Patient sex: M
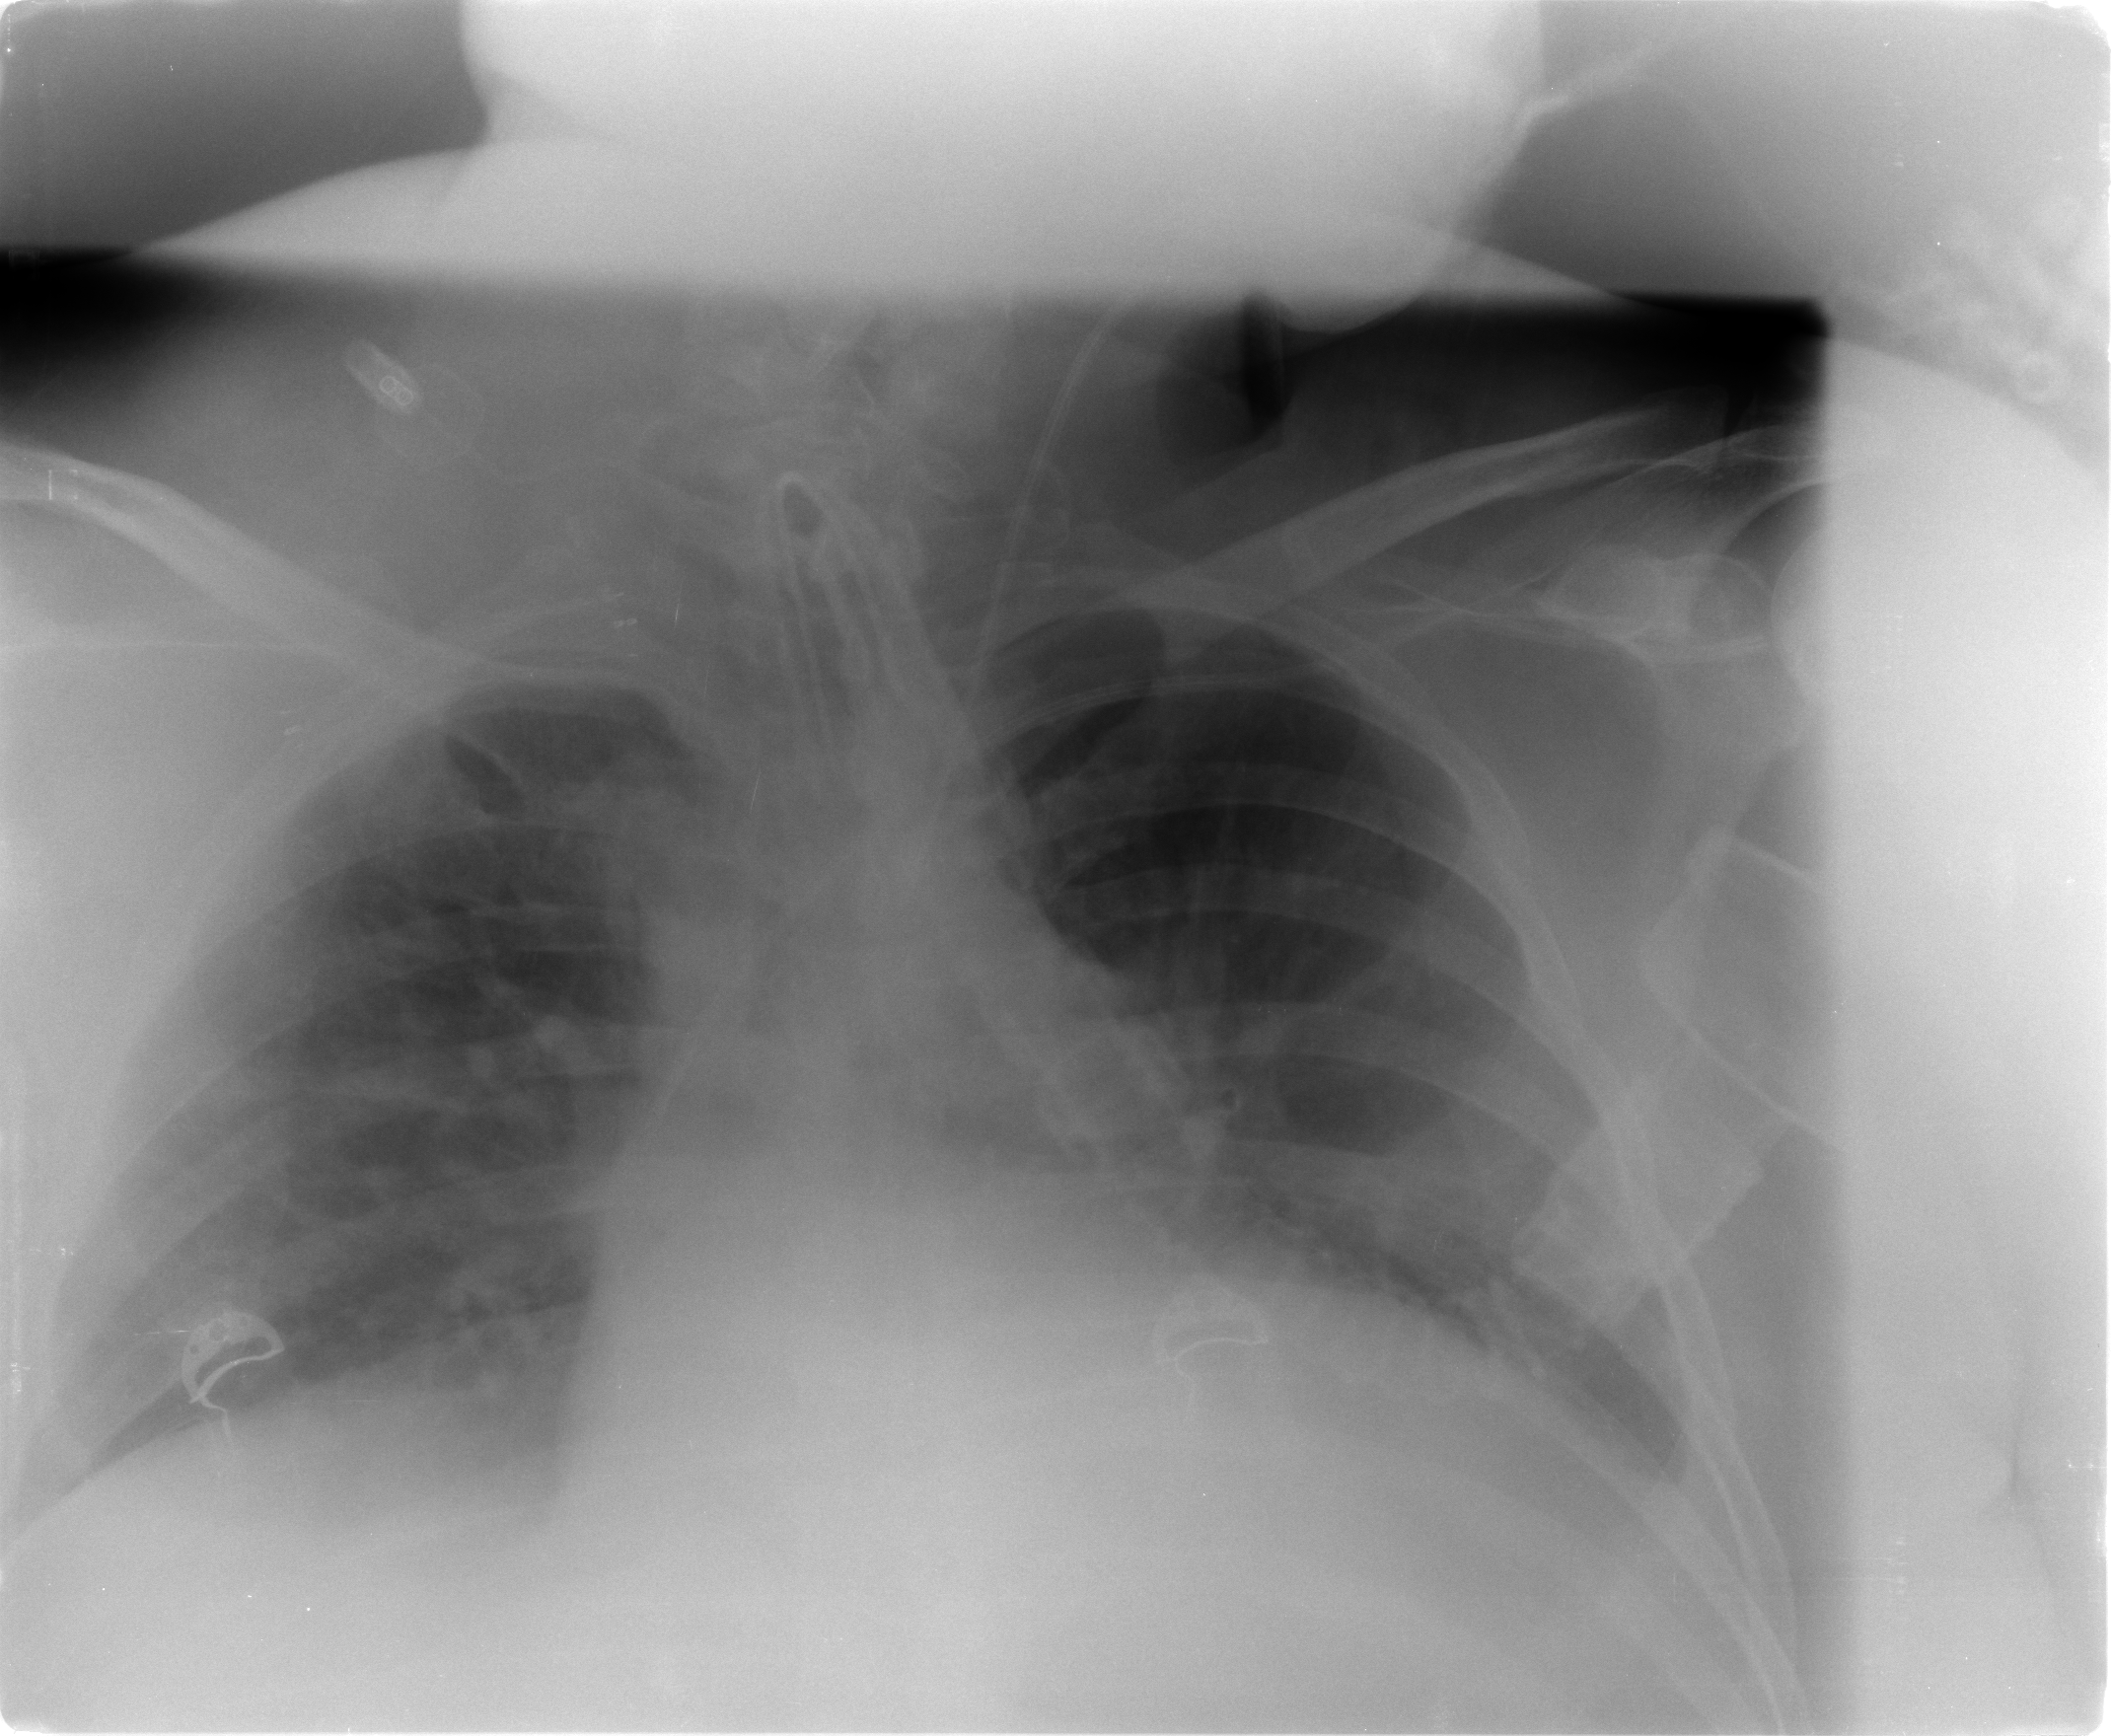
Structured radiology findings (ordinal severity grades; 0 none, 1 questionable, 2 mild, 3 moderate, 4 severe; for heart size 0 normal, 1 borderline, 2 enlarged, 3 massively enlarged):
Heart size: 2
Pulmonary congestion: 2
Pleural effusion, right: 1
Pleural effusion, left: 1
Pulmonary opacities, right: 1
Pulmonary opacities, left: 1
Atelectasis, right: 2
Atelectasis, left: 2